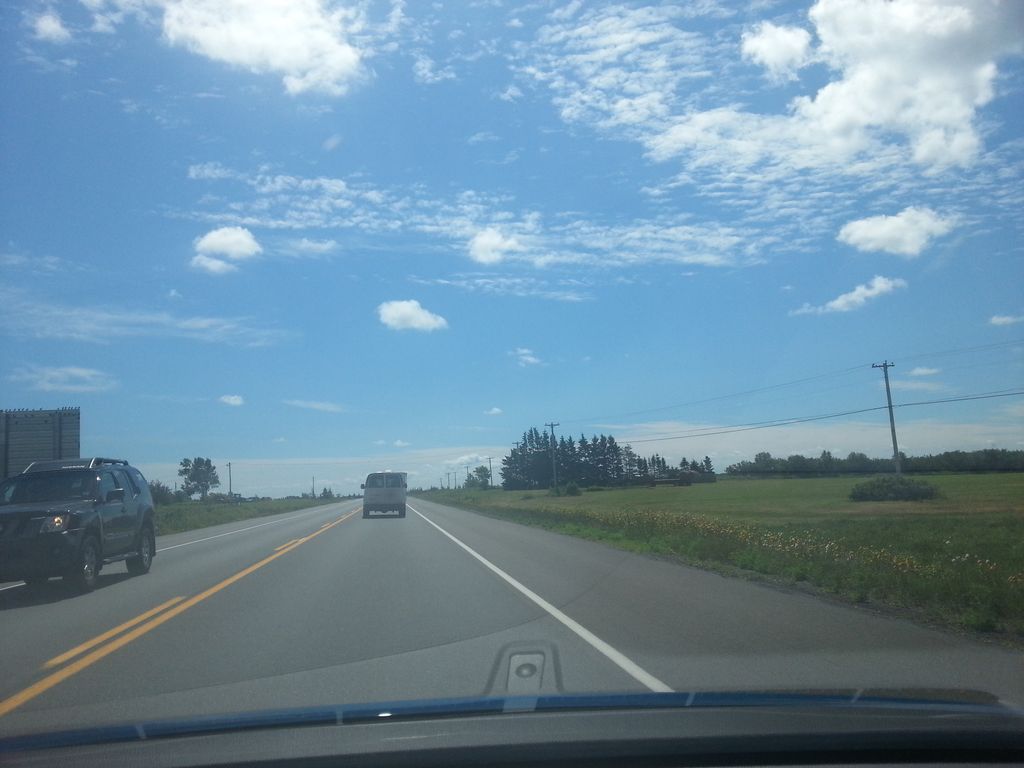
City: charlottetown